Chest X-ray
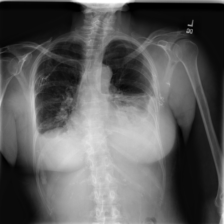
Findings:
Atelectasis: positive
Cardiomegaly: negative
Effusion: positive
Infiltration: negative
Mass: negative
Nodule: negative
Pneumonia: negative
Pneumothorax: negative
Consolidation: positive
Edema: negative
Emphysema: negative
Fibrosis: negative
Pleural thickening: positive
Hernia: negative